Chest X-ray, AP view. Patient: 32 years old, sex F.
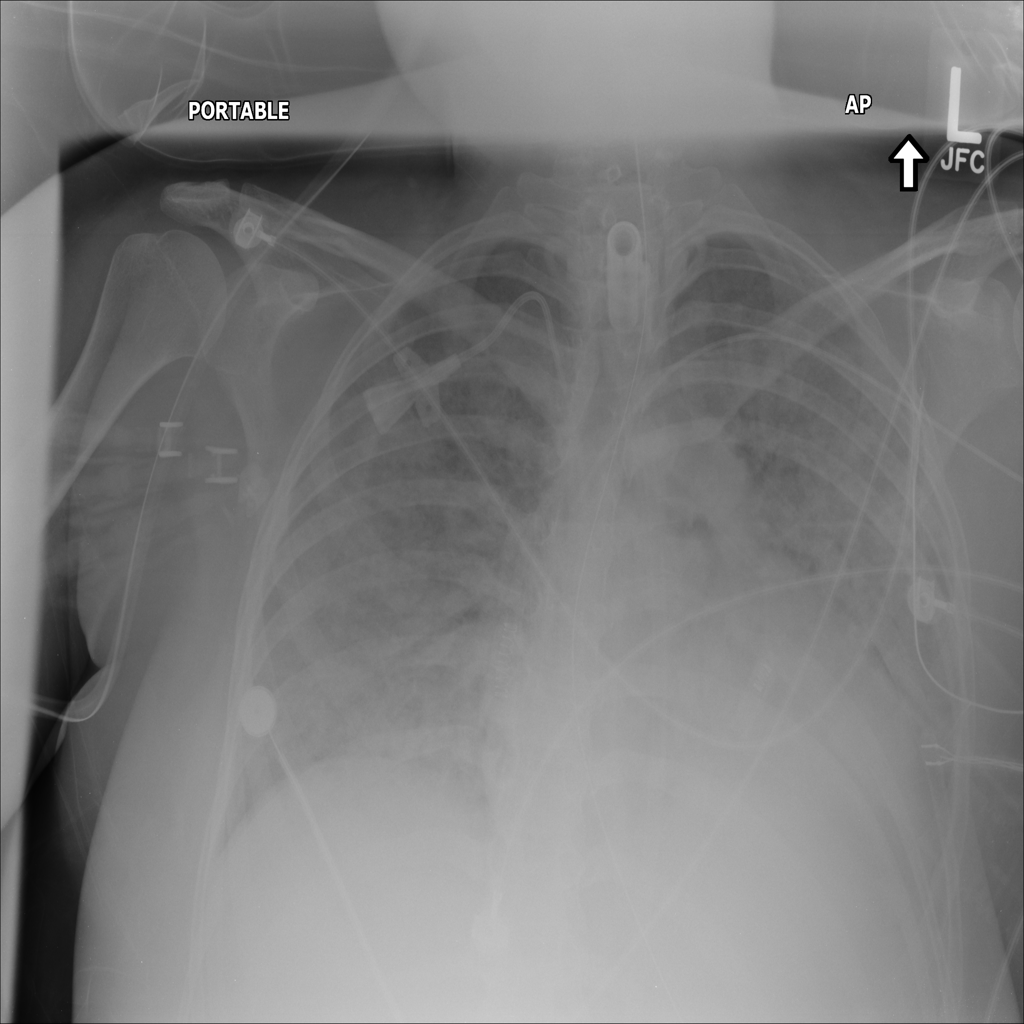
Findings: Cardiomegaly, Effusion, Infiltration